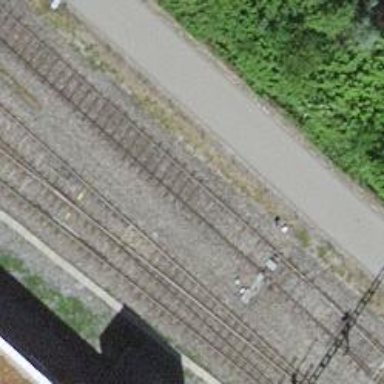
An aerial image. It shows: Railway switch.